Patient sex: F
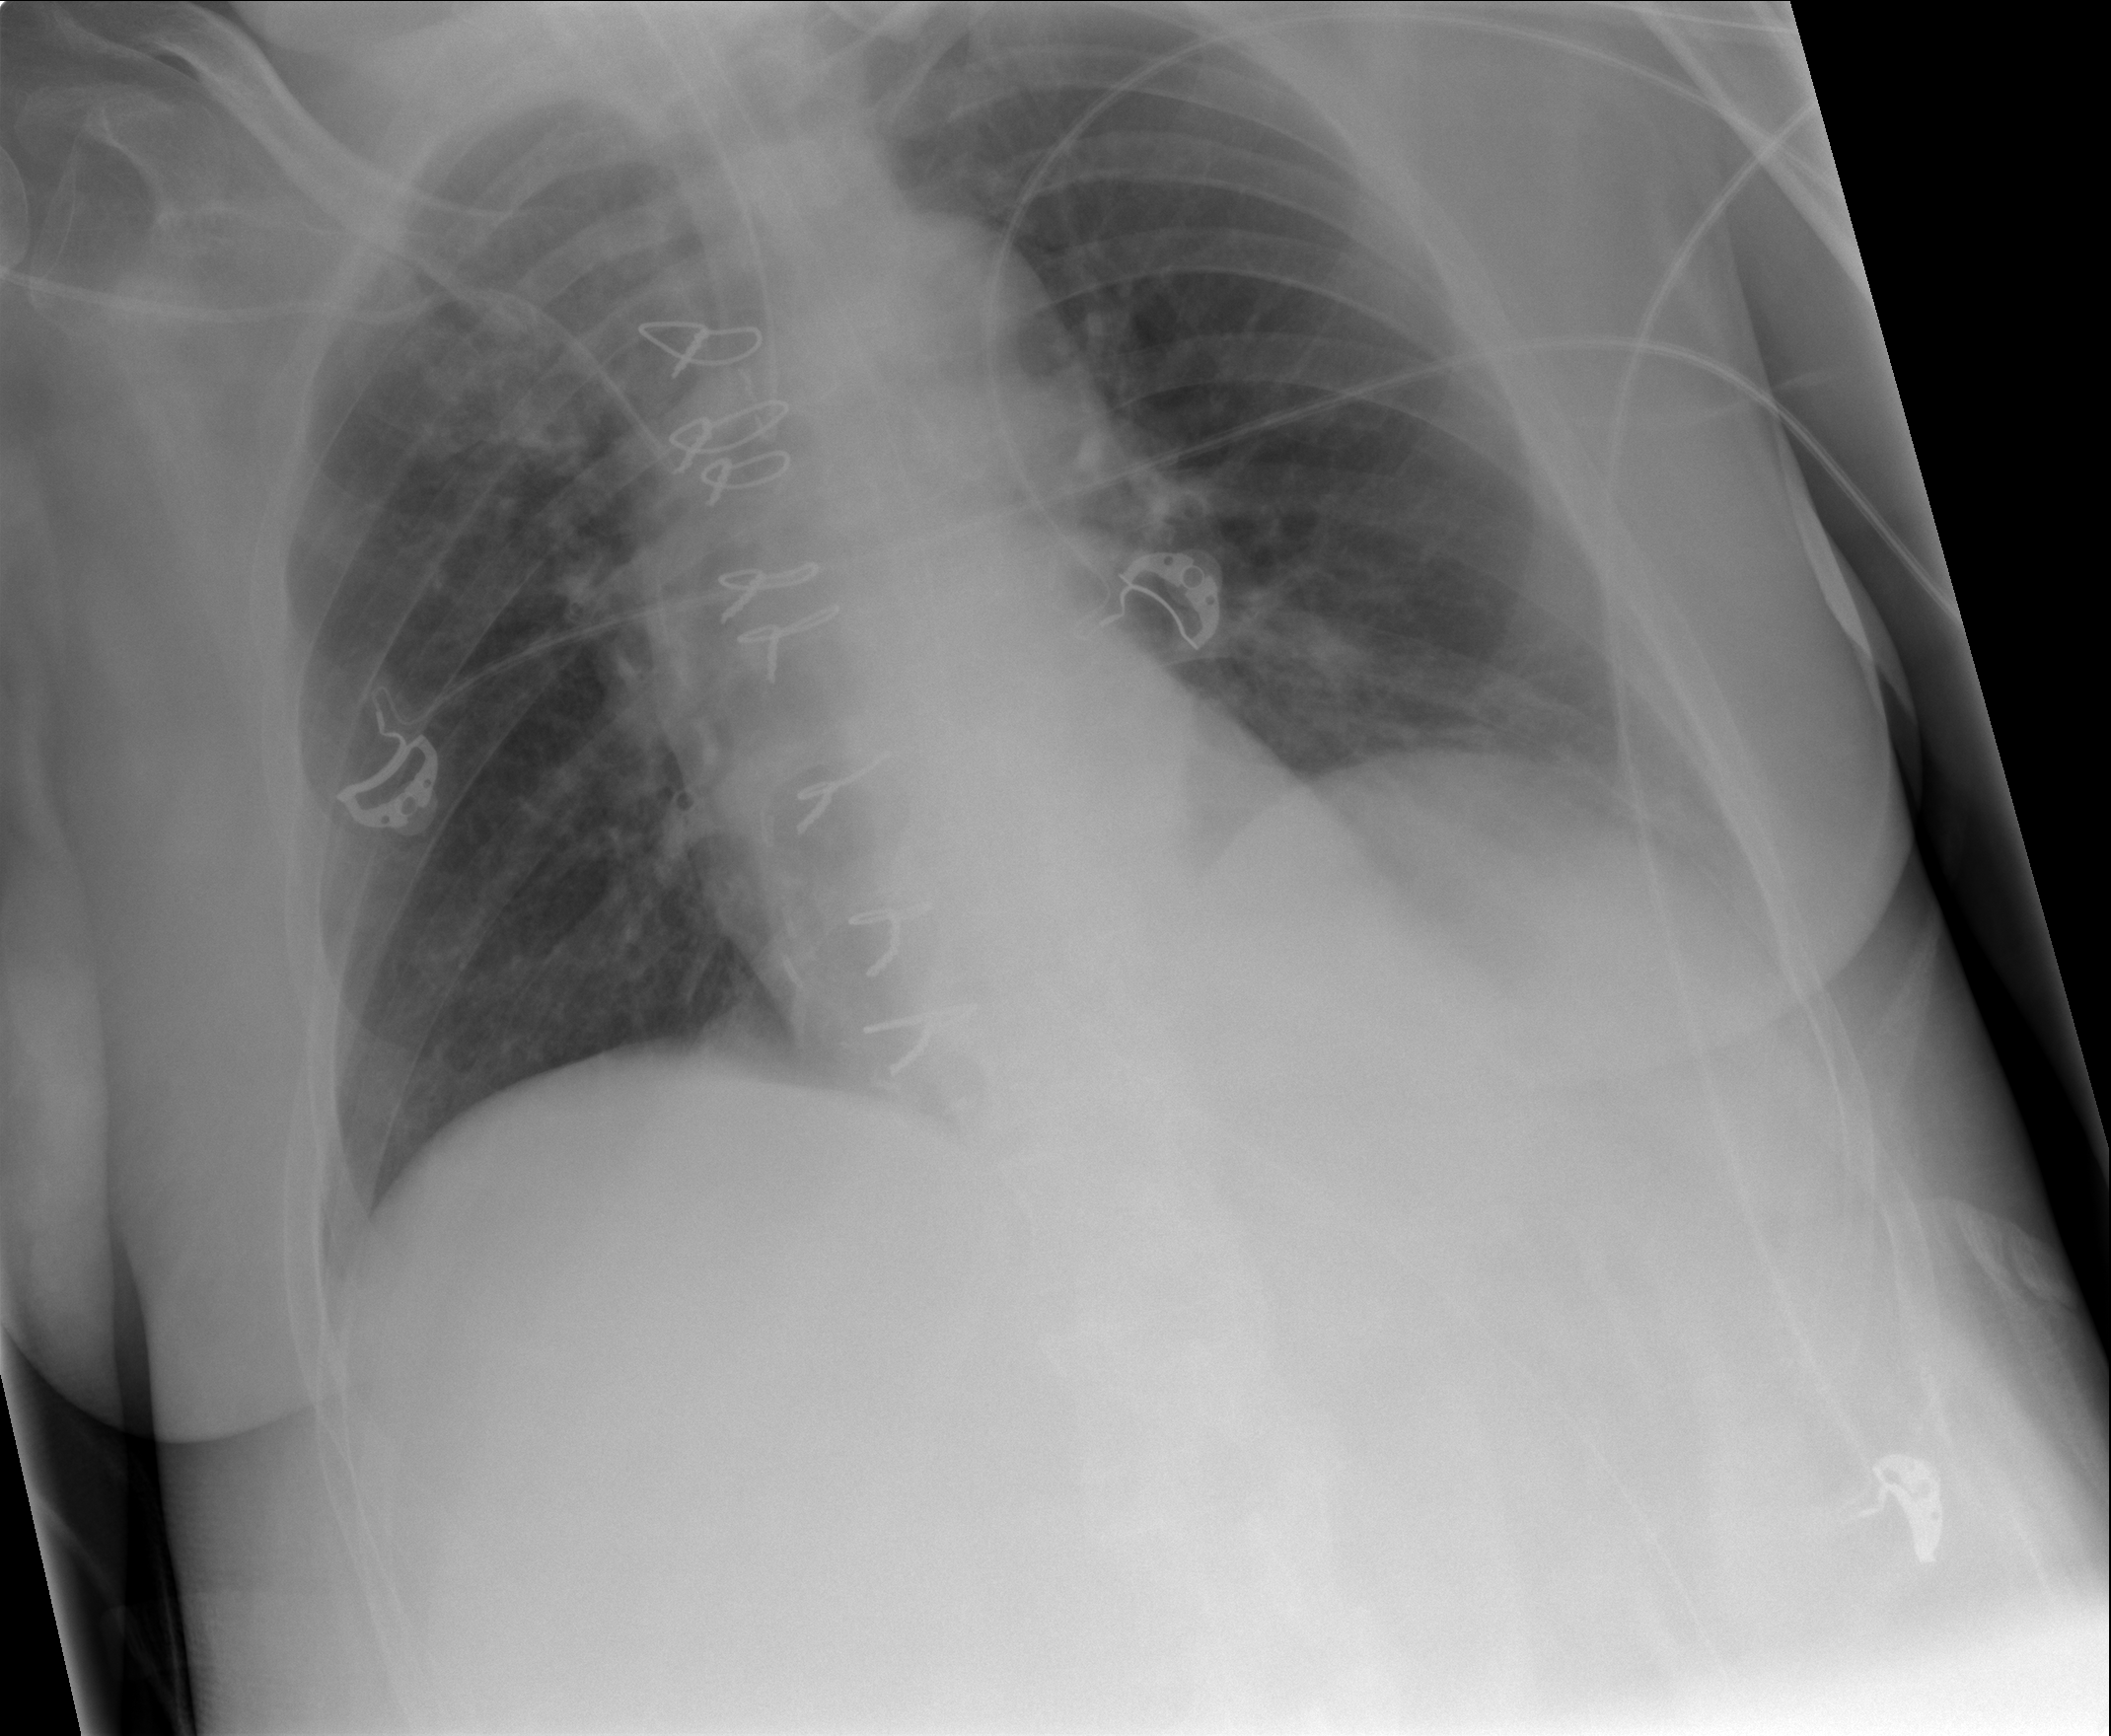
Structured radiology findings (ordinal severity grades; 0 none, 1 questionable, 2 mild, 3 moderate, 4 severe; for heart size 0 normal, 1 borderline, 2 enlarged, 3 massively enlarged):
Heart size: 0
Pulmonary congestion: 0
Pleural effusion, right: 0
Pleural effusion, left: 0
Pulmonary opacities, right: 2
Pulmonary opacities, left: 0
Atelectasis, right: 0
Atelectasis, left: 0